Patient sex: M
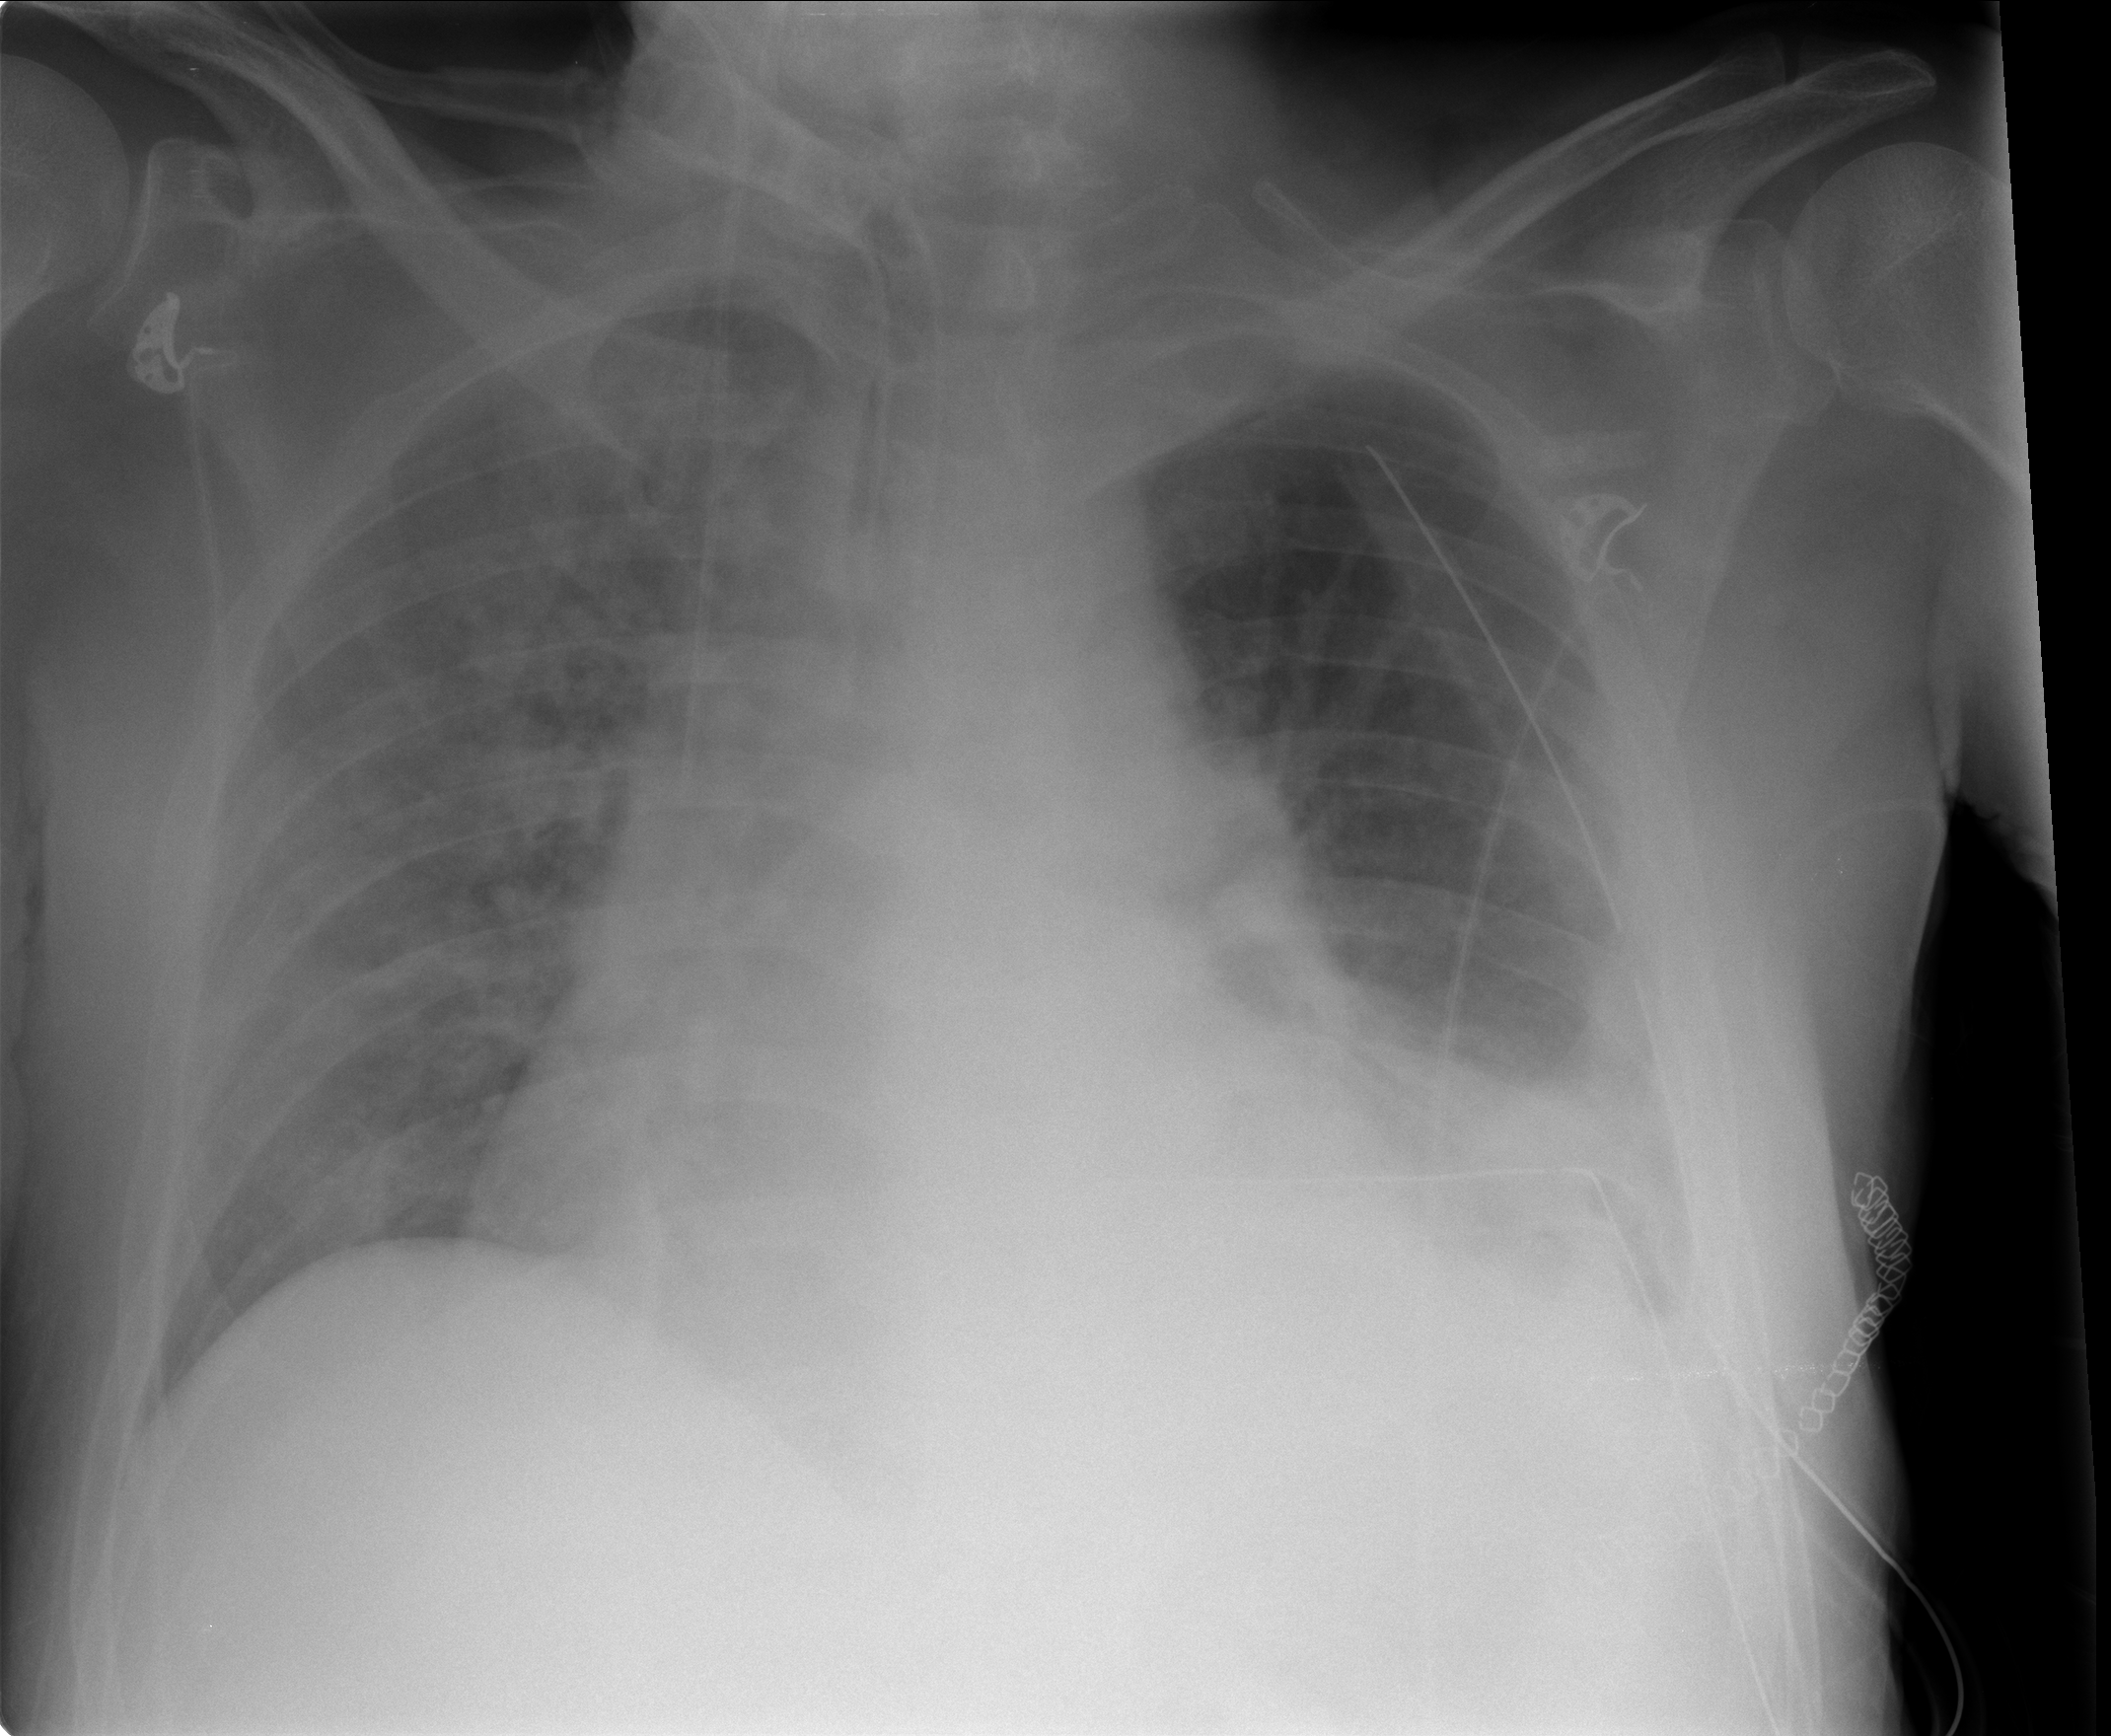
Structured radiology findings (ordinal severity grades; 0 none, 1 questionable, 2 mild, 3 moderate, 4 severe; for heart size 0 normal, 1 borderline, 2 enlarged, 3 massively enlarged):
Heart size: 2
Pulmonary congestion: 0
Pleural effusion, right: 2
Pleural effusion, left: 2
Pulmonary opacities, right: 2
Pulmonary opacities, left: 0
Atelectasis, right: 2
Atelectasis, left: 2